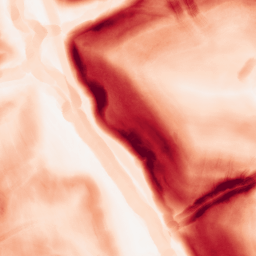
Category: morphological
Decomposition family: morphological_gradient
Decomposition parameters: size: 7
shape: disk
Upsampling method: bspline
Upsampling parameters: scale: 8
Upsampling scale: 8